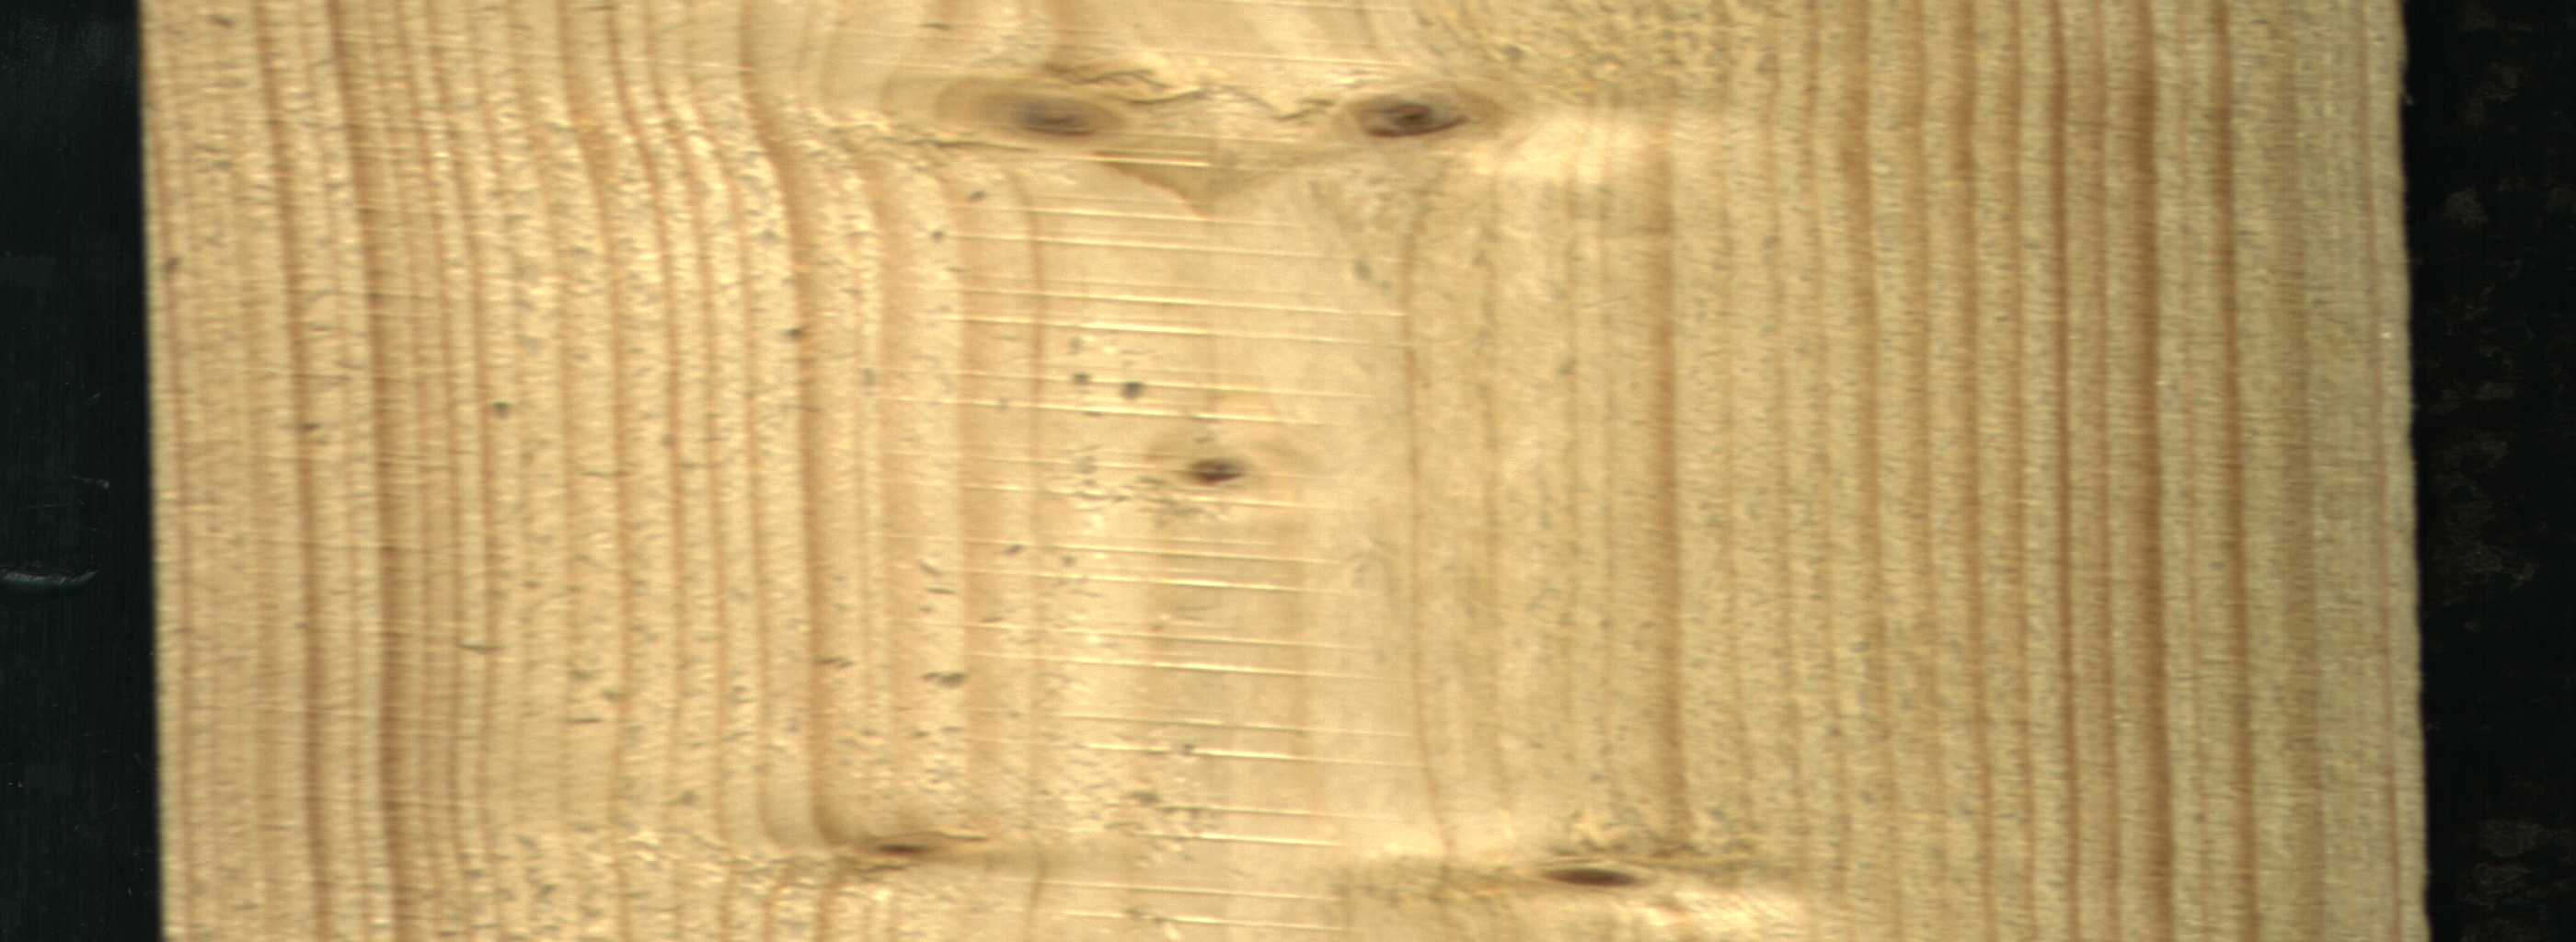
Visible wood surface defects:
Live_Knot
Live_Knot
Live_Knot
Live_Knot
Live_Knot